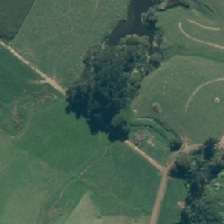
Land cover: lake_pond